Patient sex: M
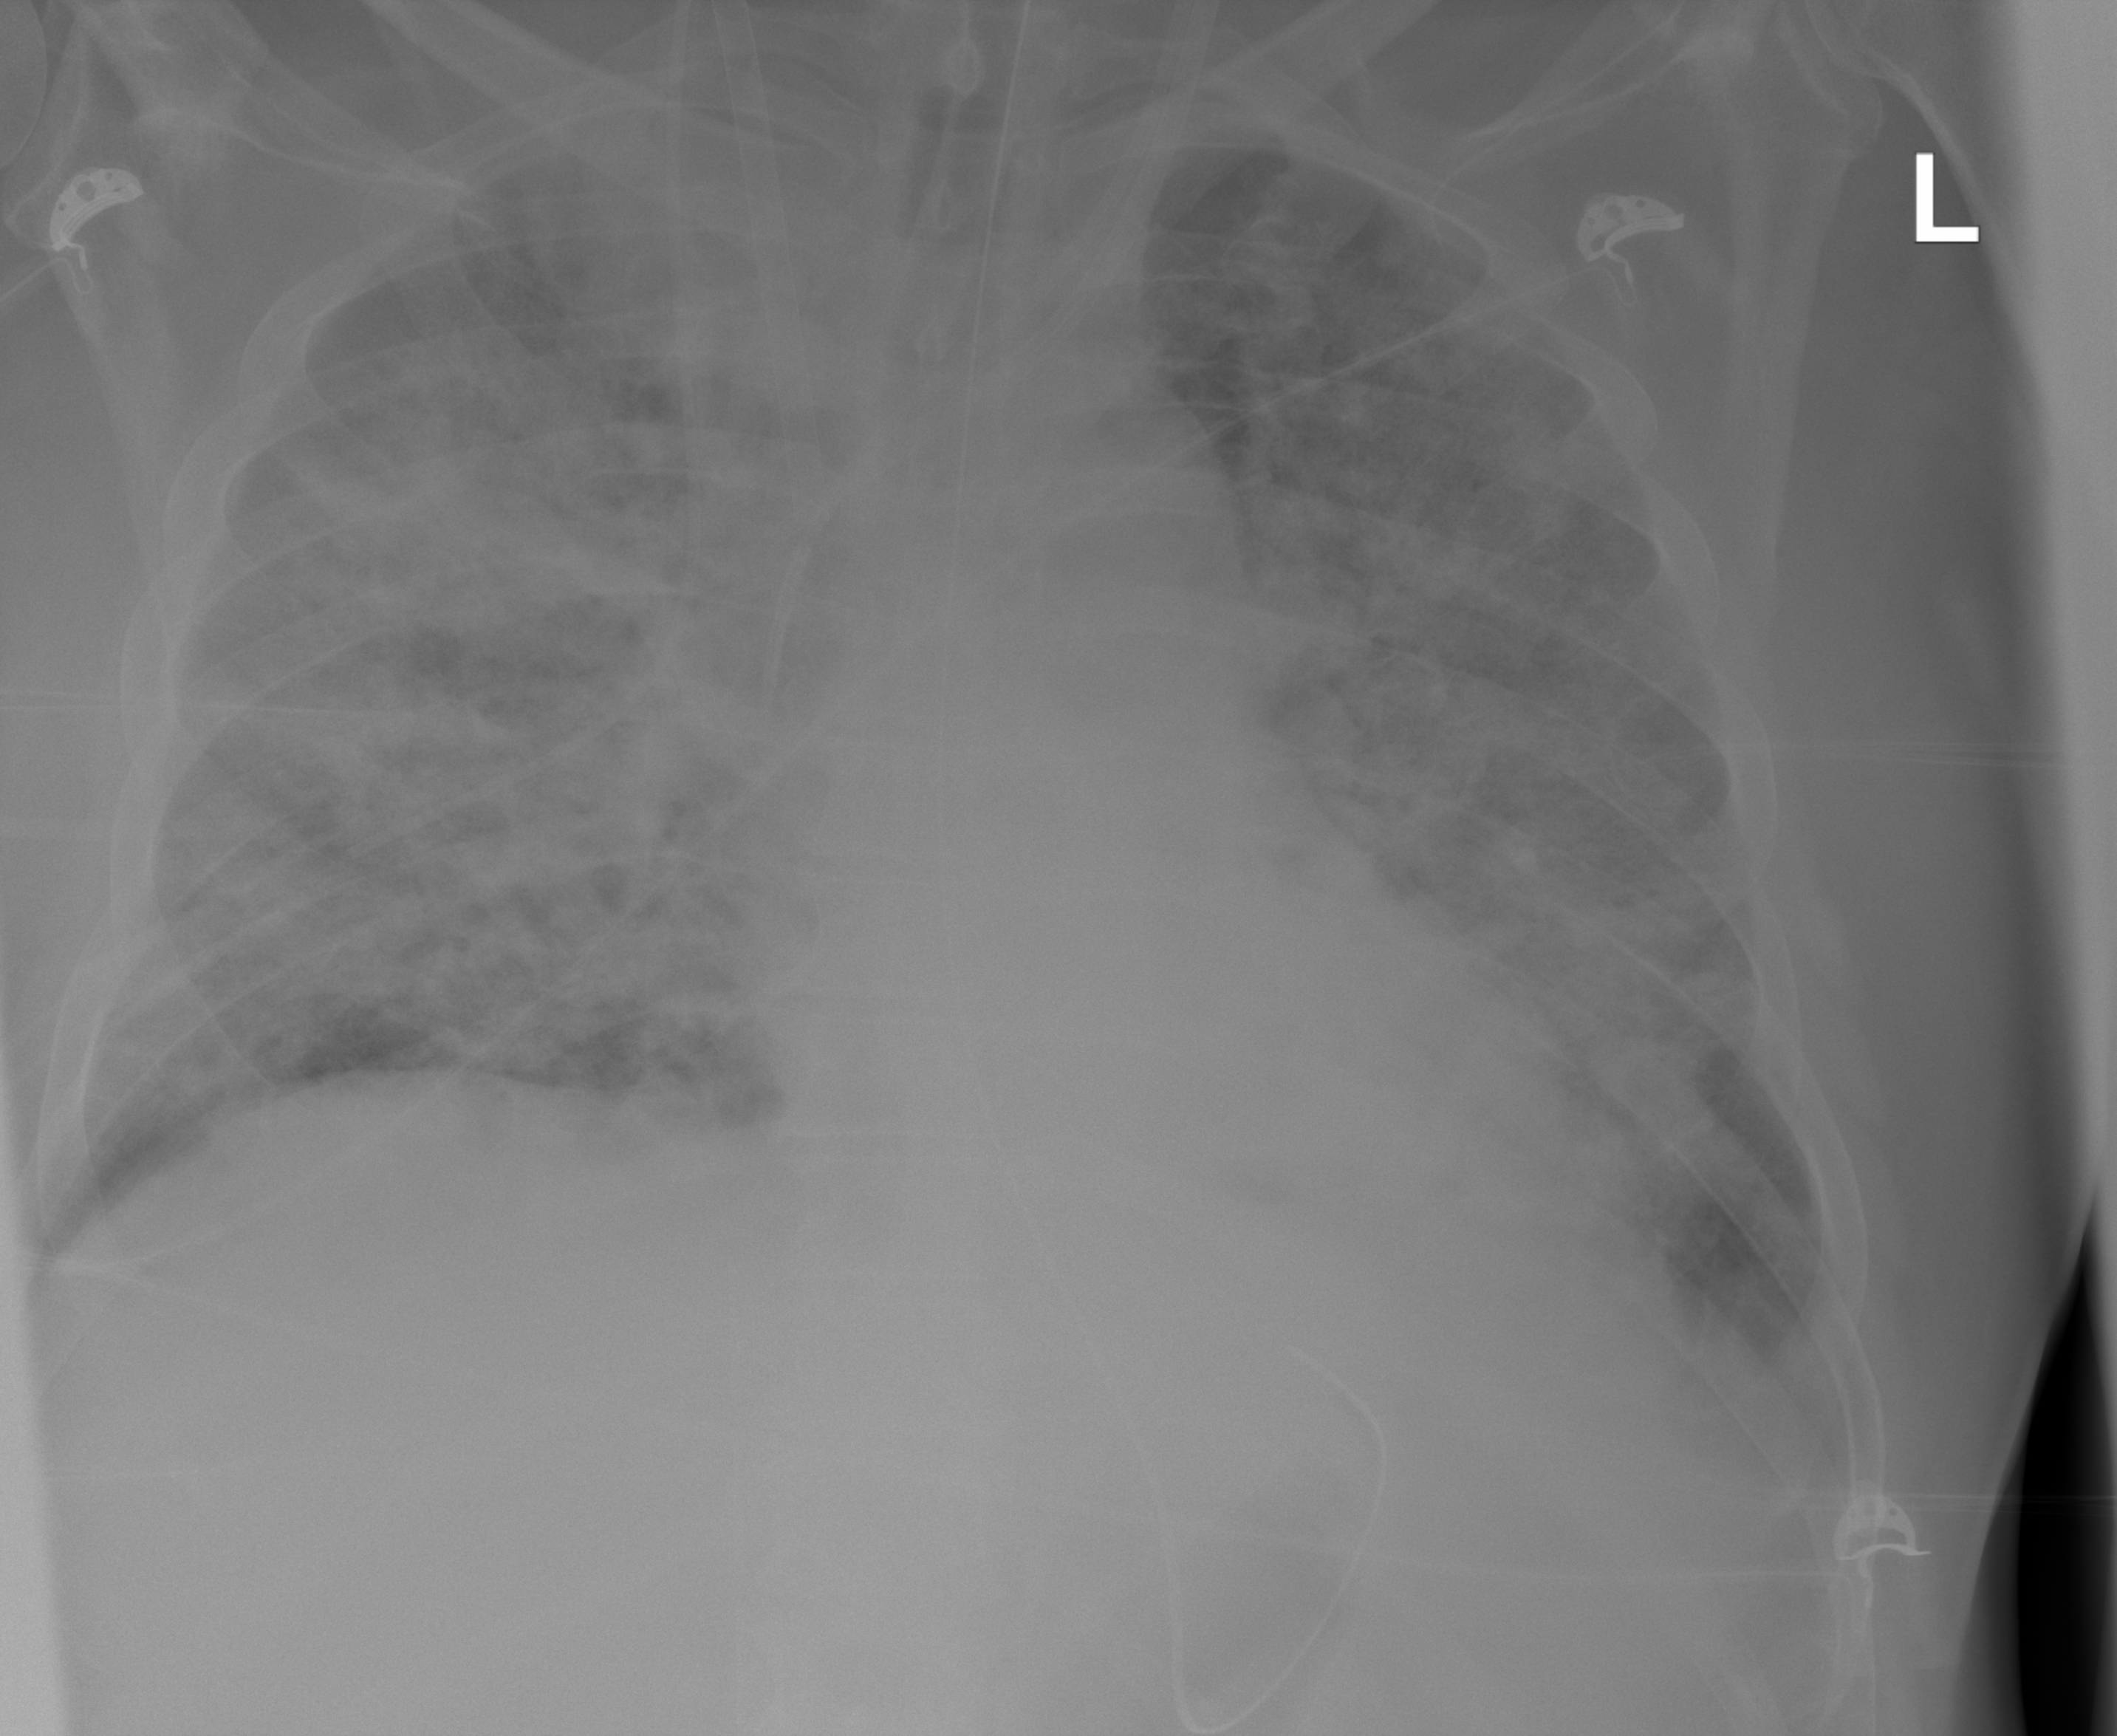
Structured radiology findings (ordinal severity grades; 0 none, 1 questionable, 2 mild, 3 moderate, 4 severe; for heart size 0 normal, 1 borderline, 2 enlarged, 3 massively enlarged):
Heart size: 1
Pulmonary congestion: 2
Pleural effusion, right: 1
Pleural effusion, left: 0
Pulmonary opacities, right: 4
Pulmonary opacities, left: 4
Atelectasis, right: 4
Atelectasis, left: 4